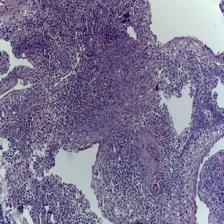
Diagnosis: OSCC